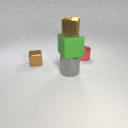
small brown metal cube to the left of large gray metal cylinder